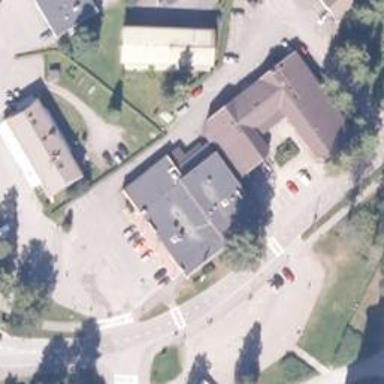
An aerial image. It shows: Convenience shop.